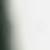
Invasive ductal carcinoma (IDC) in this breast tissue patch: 0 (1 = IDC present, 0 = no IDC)